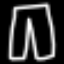
Label: pants